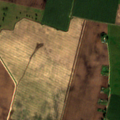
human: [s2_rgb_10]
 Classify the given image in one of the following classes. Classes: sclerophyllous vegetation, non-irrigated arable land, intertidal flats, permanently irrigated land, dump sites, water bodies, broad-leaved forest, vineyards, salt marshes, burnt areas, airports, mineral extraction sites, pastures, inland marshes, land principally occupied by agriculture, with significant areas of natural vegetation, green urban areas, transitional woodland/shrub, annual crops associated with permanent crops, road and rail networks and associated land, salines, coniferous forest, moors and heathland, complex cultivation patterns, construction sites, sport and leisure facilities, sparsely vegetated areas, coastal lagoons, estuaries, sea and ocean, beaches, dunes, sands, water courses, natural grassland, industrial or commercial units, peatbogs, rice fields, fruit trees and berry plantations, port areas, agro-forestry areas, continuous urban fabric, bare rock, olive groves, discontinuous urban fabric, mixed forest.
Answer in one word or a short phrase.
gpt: non-irrigated arable land, pastures, complex cultivation patterns